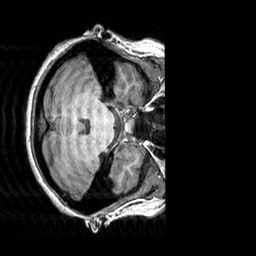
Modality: T1w
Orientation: axial
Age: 25
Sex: female
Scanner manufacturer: siemens
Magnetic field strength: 3 T
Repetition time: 2.3 s
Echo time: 0.00303 s